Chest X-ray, AP view. Patient: 54 years old, sex F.
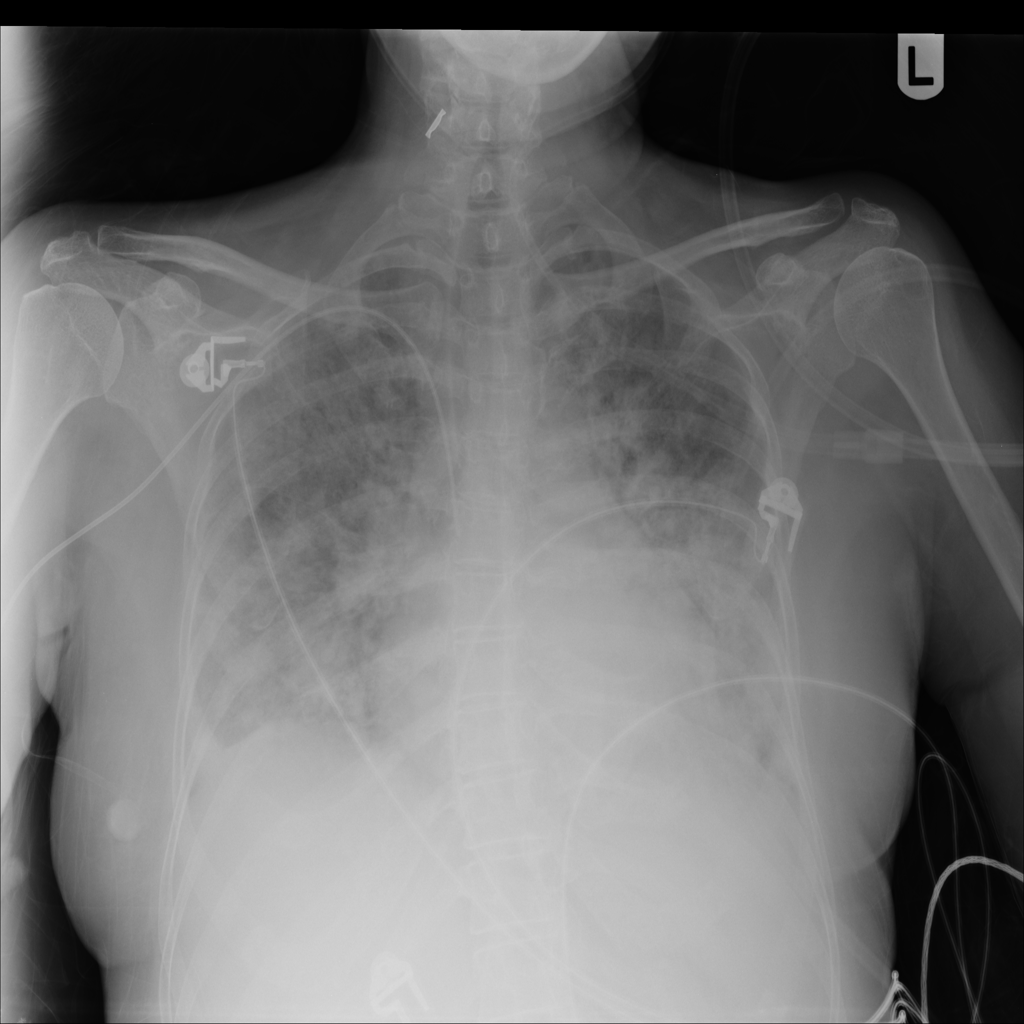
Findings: Effusion, Infiltration